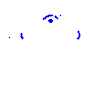
Particle: pion